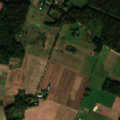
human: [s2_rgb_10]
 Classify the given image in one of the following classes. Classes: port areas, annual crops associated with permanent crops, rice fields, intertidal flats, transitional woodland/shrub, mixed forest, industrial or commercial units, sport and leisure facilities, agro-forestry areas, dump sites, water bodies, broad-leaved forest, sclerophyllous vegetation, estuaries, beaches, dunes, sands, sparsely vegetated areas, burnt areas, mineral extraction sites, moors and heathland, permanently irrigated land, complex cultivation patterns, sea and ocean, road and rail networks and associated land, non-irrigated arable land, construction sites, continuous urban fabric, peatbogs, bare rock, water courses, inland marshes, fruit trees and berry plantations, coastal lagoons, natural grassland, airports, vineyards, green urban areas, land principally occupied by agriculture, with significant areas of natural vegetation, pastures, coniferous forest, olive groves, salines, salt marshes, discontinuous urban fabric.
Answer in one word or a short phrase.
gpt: non-irrigated arable land, complex cultivation patterns, mixed forest